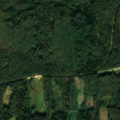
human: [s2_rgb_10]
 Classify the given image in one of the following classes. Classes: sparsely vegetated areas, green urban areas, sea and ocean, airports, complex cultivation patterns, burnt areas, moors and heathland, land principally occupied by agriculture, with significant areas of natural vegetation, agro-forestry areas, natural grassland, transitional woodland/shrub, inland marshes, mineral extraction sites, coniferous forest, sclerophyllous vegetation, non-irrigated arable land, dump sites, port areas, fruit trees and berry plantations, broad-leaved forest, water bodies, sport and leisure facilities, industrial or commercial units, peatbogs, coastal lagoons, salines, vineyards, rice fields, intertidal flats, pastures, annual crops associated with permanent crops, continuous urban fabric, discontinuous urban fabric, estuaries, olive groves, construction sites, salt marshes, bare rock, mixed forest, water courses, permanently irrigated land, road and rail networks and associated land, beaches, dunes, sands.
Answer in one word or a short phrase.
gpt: coniferous forest, mixed forest